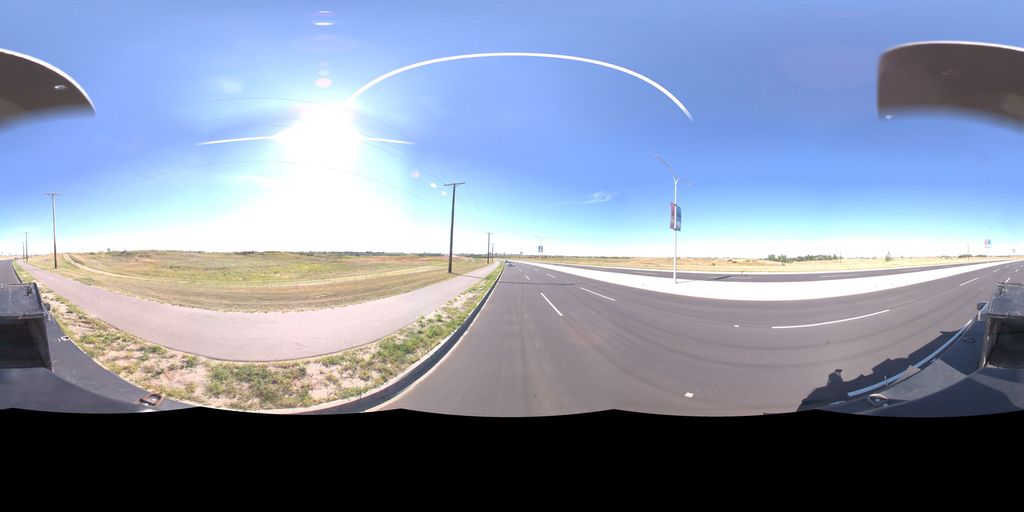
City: saskatoon